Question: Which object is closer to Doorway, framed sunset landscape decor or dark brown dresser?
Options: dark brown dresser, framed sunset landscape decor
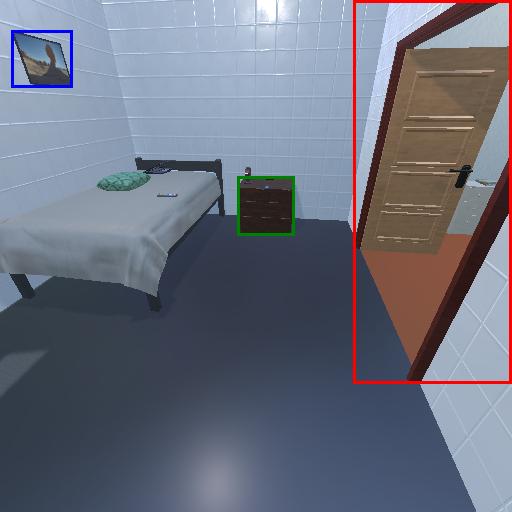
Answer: dark brown dresser